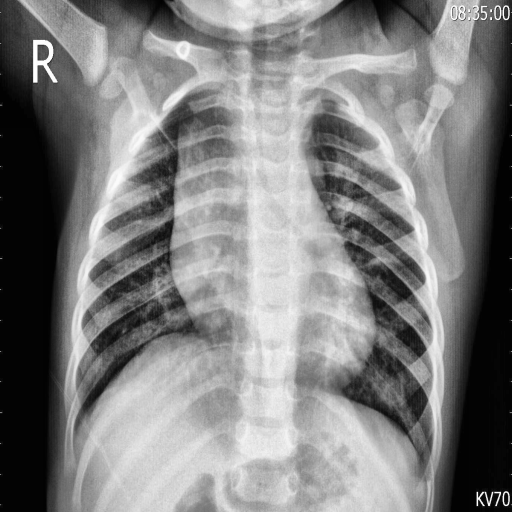
Finding: PNEUMONIA